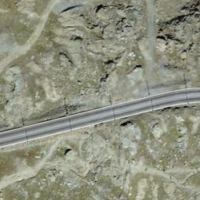
EUNIS habitat code: 48
Species observed at this site:
Eriophorum scheuchzeri